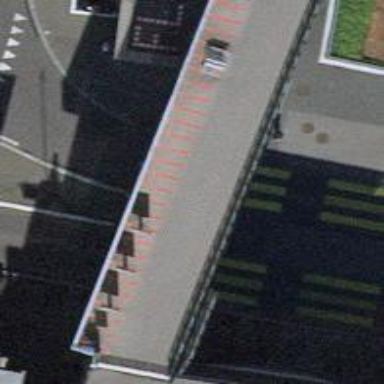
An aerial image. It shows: Road with traffic signals.